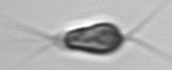
Label: Chrysochromulina